Question: The browser says there's an 'unexpected token' when I try to render the App component. I used the correct syntax when calling the component, but I still get an error. If I called the component incorrectly then I would get error message before the browser would get to the end of the file because I call all the rest of the components the same way. This is a screenshot of the message I get from the browser in addition to my JavaScript and html file.

'''
{/*how to create react comment*/}
const Header = () => {
return (
<header>
<h1>Scoreboard</h1>
<span className= "stats">Players: 1</span>
</header>
)
}
const Player = () => {
return (
<div className= "player">
<span className="player-name">Chris</span>
<Counter />
</div>
)
}
const Counter = () => {
return (
<div className="counter">
<button className="counter-action decrement"> - </button>
<span className="counter-score">Chris</span>
<button className="counter-action increment"> + </button>
</div>
)
}
const App = () => {
return (
<div className="scoreboard">
<Header />
{/*players list*/}
<Player />
</div>
)
}
ReactDOM.render(
{/*the element we want*/}
<App />,
{/*the element we want to append on to*/}
document.getElementById('root')
)
'''
'''
<!DOCTYPE html>
<html>
<head>
<meta charset="utf-8">
<title>Scoreboard</title>
<link rel="stylesheet" href="./app.css" />
</head>
<!-- have to go to a local server http://localhost:8000/ to view your work.
this will have the port 8000, if you want another project on a local server do "python -m SimpleHTTPServer 7800" that will direct it
to port 7800. have to keep command prompt open to use the local server.takes a minute to load -->
<body>
<div id="root"></div>
<script crossorigin src="https://unpkg.com/react@16/umd/react.development.js"></script>
<script crossorigin src="https://unpkg.com/react-dom@16/umd/react-dom.development.js"></script>
<script src="https://unpkg.com/babel-standalone@6/babel.min.js"></script>
<script type="text/babel" src="./app.js"></script>
</body>
</html>
'''
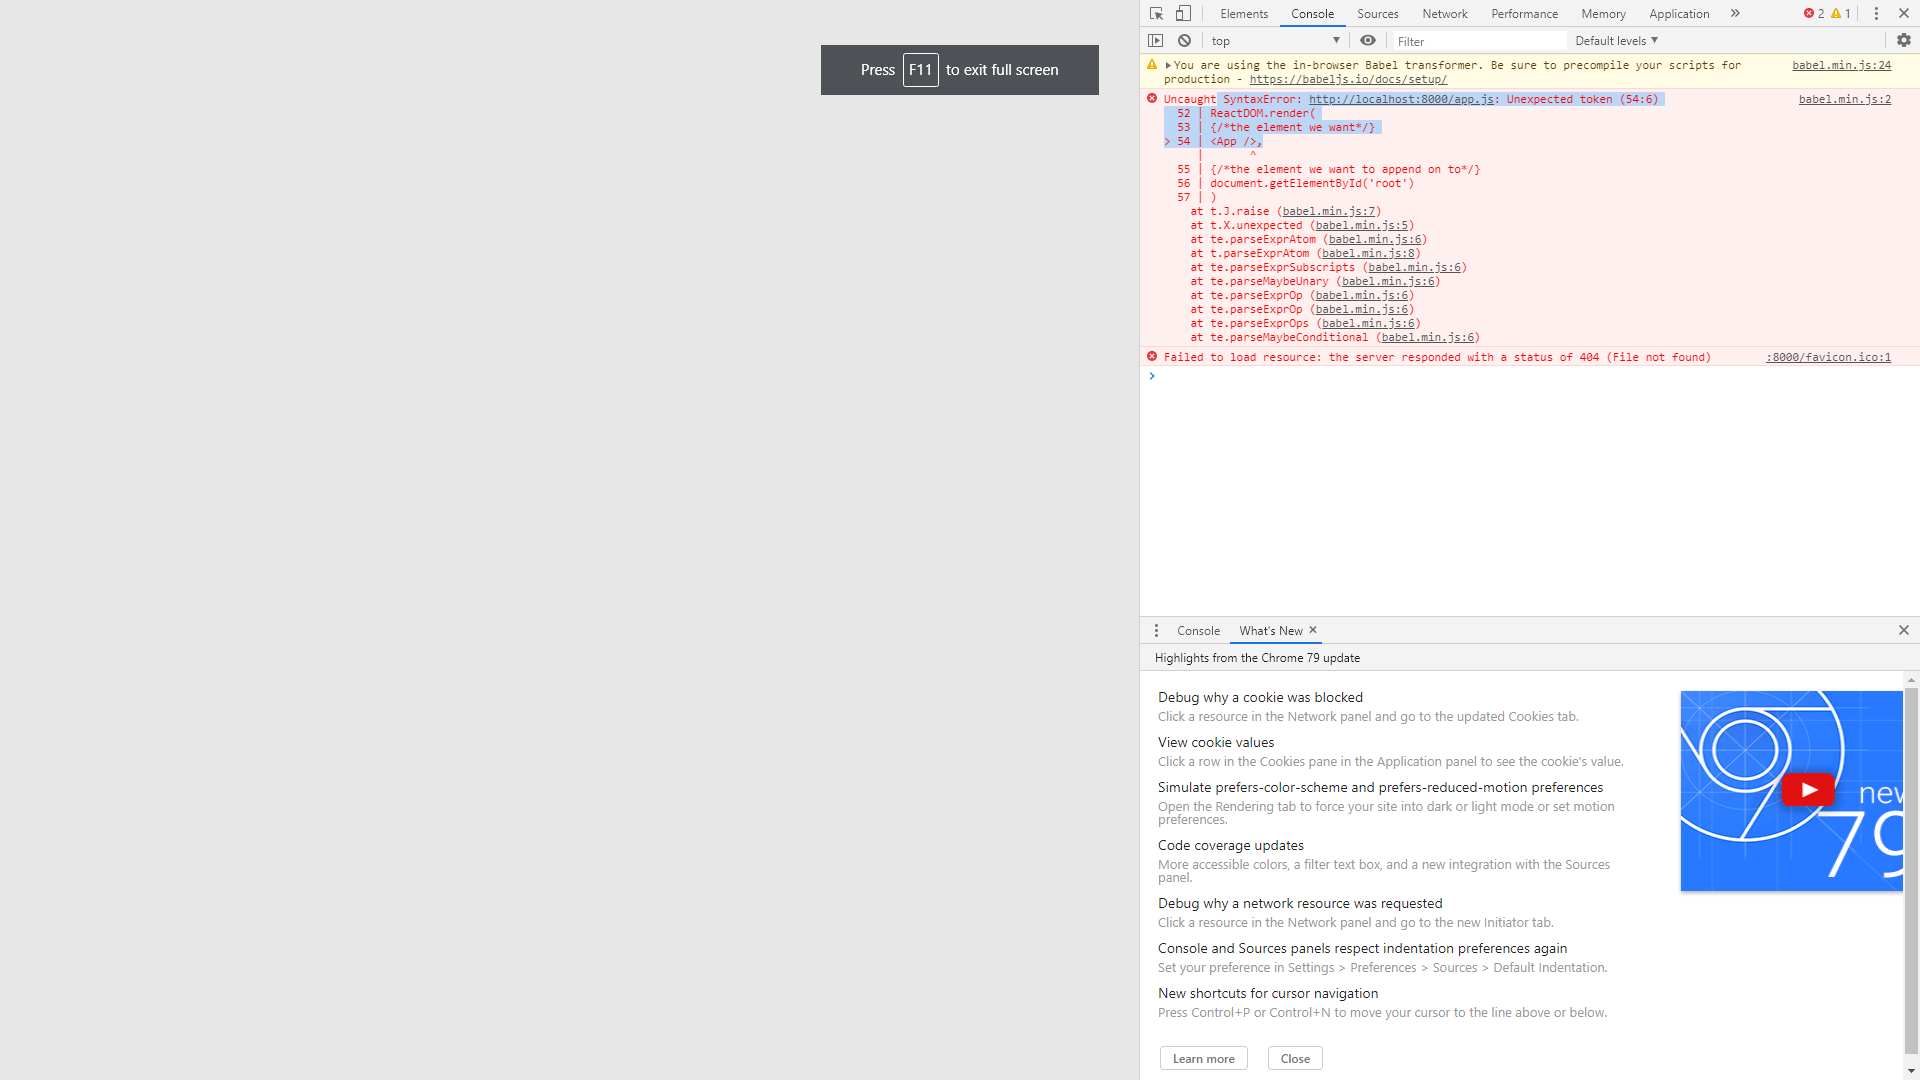
Answer: Remove your comments from 'ReactDOM.render()'
'''
ReactDOM.render(<App />, document.getElementById('root'))
'''
don't pass any comments inside 'ReactDOM.render()'.
syntax
> ReactDOM.render(reactElement, domContainerNode)
for your reference please refer to <URL>